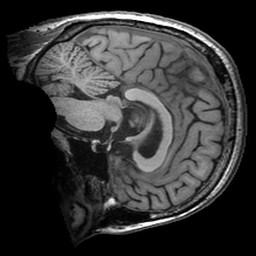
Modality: T1w
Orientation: sagittal
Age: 46
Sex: female
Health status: ill
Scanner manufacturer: ge
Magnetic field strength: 3 T
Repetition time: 0.008164 s
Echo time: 0.003184 s